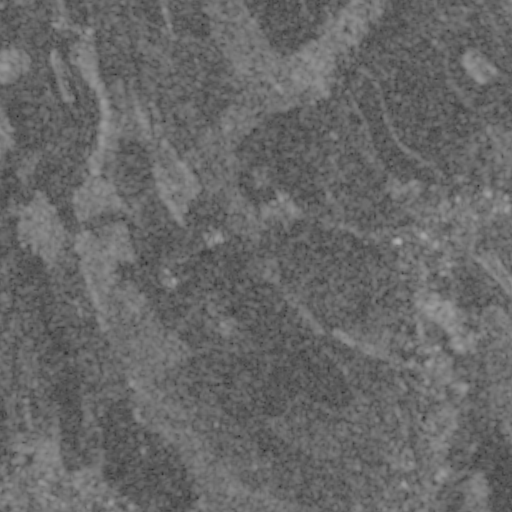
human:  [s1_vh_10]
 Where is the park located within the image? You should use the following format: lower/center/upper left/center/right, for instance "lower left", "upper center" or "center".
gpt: The park is located in the center right of the image.
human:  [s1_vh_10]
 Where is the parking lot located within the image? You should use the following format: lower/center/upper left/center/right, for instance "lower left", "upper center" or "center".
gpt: The parking lot is located in the lower right of the image.
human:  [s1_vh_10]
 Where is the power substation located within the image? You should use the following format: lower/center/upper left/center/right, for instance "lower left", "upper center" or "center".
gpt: The power substation is located in the lower left of the image.
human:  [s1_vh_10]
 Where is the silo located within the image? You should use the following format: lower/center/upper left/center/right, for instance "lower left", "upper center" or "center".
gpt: The silo is located in the lower left of the image.
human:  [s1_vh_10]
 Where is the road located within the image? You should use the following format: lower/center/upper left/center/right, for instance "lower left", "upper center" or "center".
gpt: There is no road in the image.

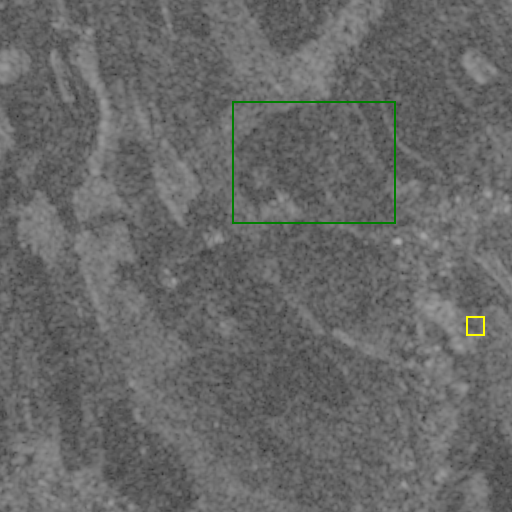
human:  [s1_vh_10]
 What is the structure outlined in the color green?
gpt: The structure outlined in green is a crop field.
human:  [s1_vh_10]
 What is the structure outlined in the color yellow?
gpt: The structure outlined in yellow is a park.
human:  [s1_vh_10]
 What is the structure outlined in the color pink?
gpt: There is no pink outline.